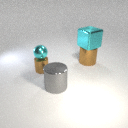
small cyan metal sphere above small brown metal cylinder